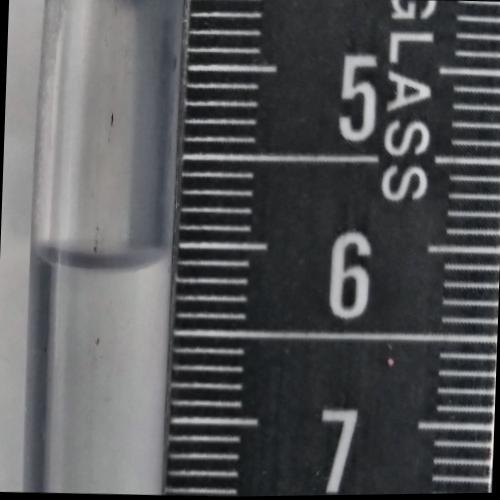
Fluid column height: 6.1 cm